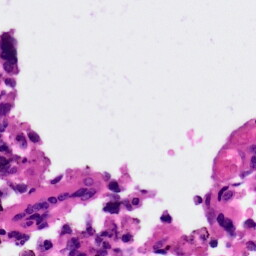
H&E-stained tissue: Ovarian